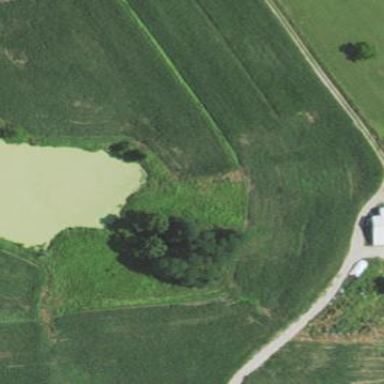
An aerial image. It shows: Pond surrounded by natural water.